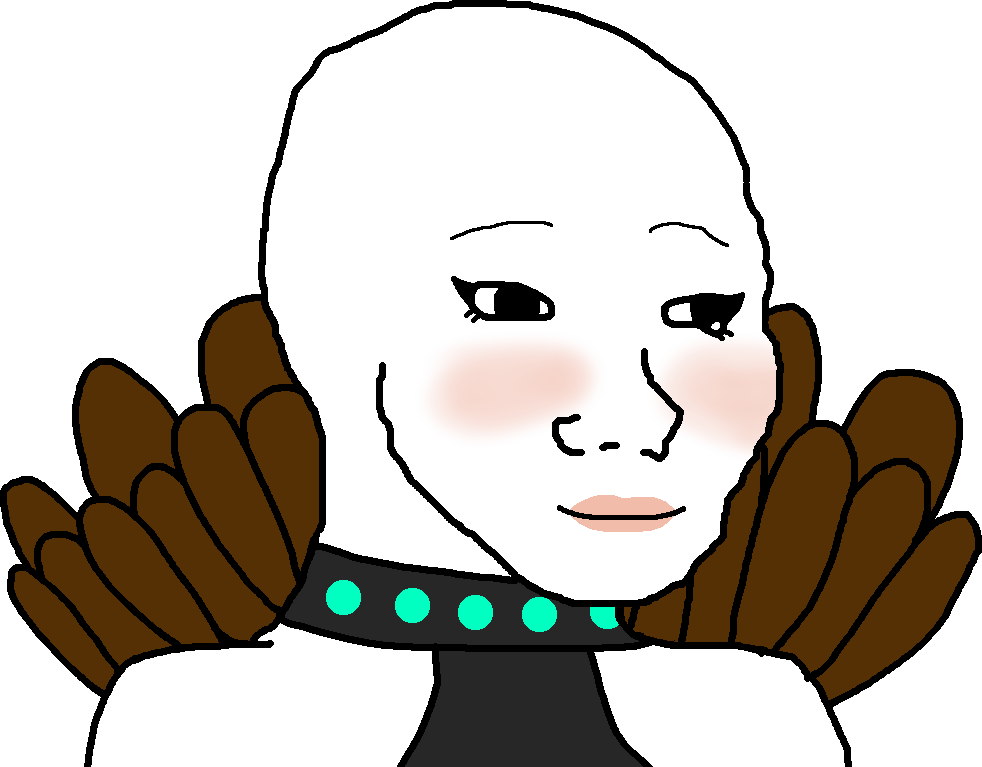
Label: 5_Trad_Wife